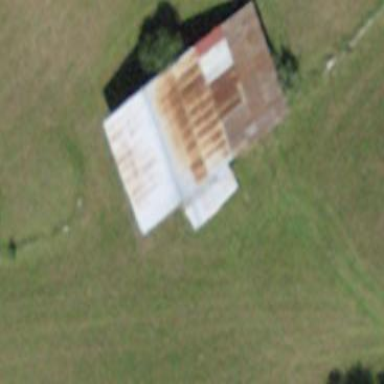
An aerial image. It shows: Barn.